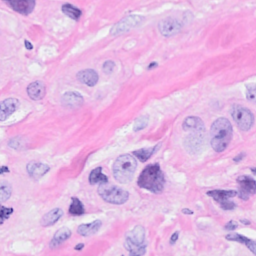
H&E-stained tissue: Breast